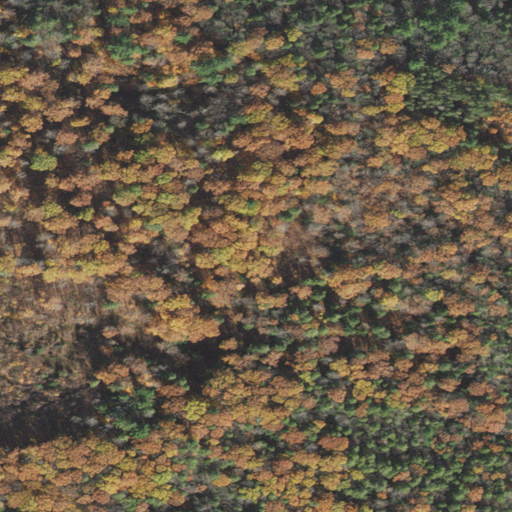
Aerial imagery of mountain in Massachusetts named Horse Hill containing mixed forest, deciduous forest, and evergreen forest